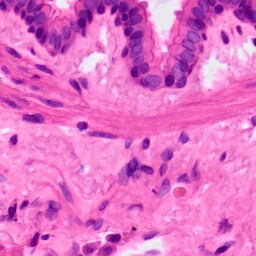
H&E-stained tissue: Lung